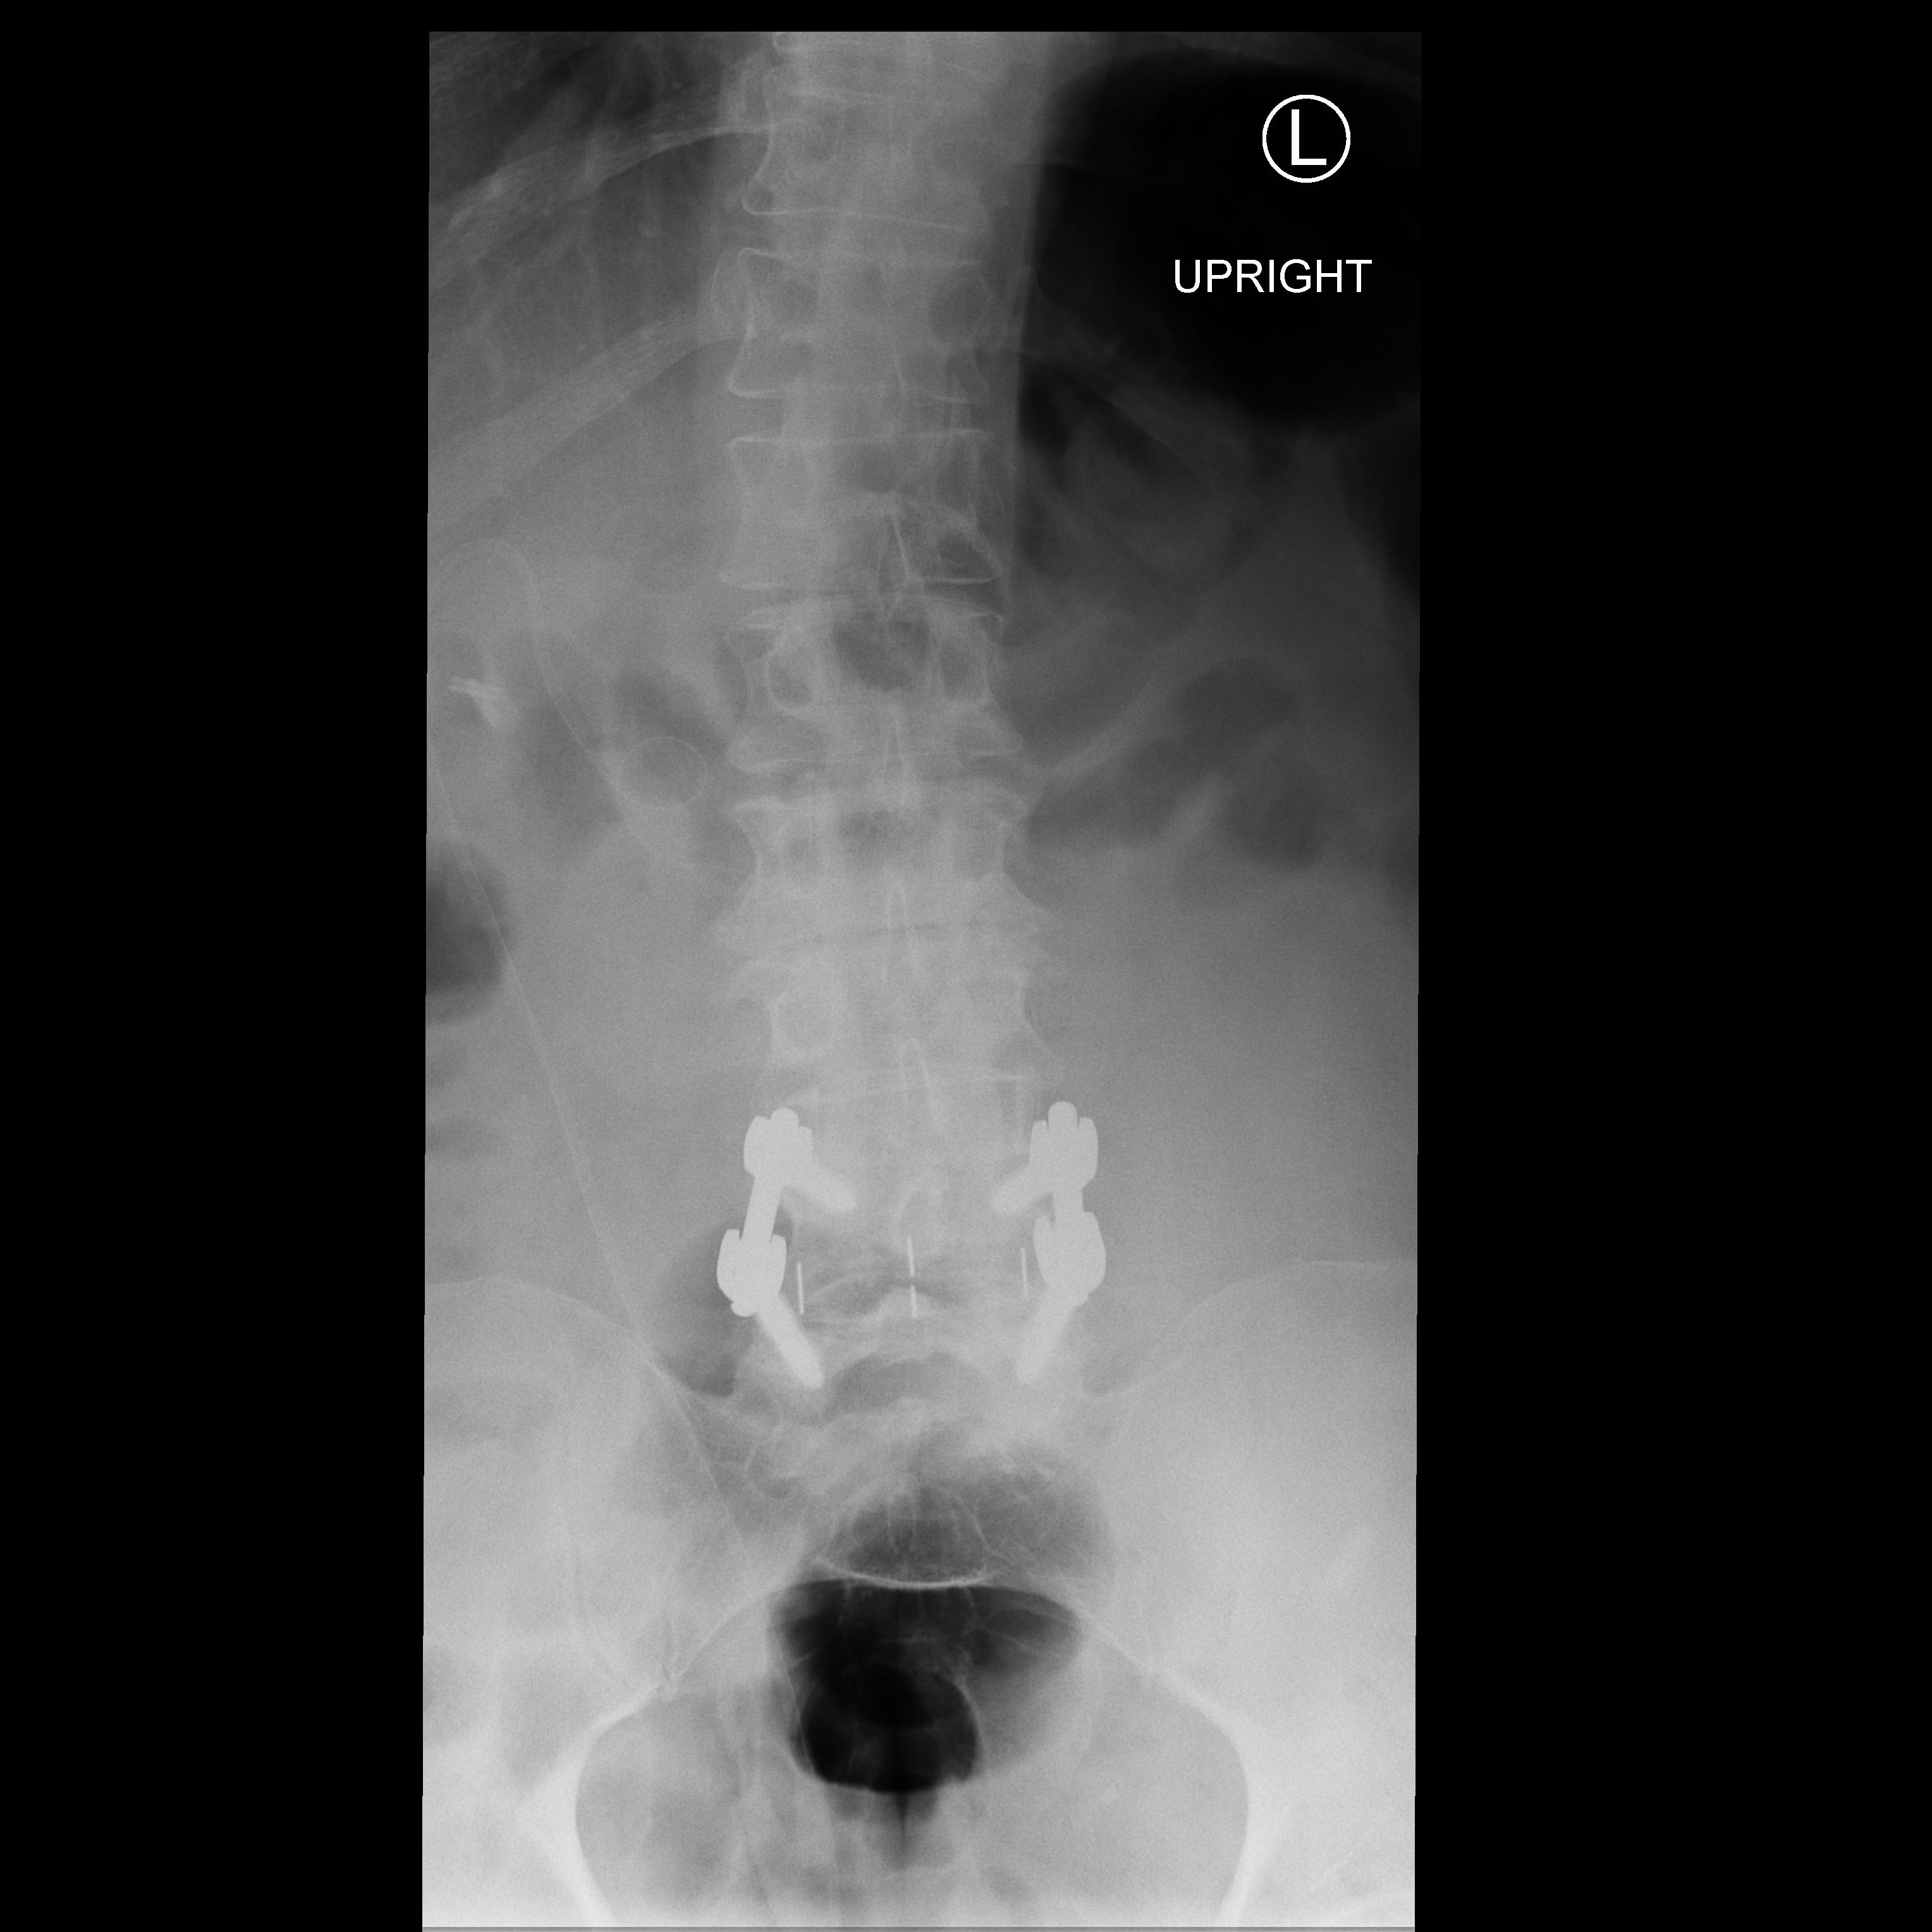
View: AP
Implant manufacturer: medtronic solera